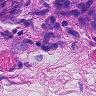
Metastatic tissue present: yes